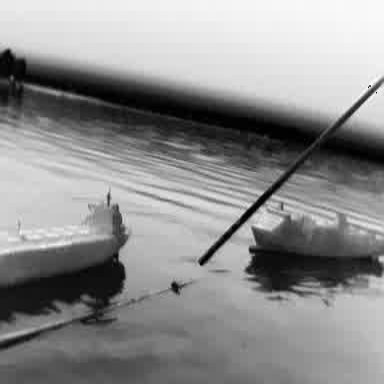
There is a liner in the infrared image.